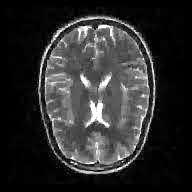
Label: notumor